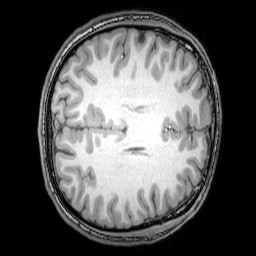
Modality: T1w
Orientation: axial
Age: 23
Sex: male
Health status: healthy
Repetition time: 0.081 s
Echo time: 0.037 s